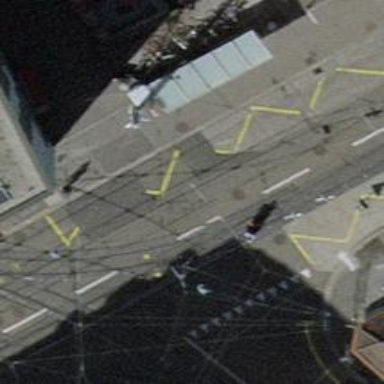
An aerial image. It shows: Bus stop for trolleybuses with designated stop position for public transport.